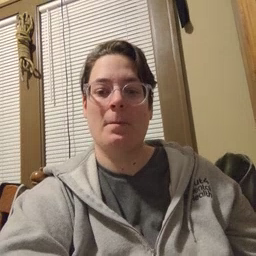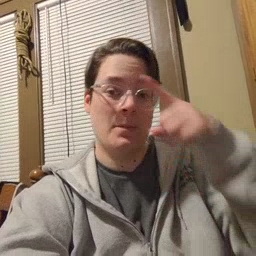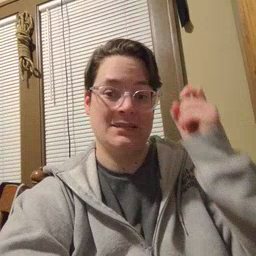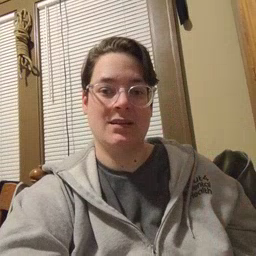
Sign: because